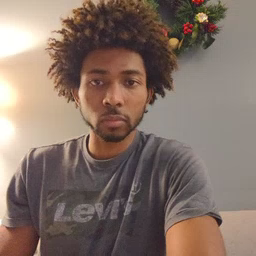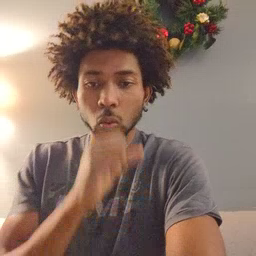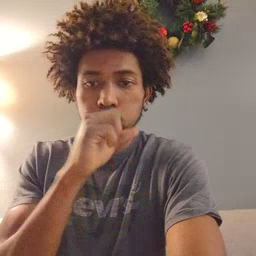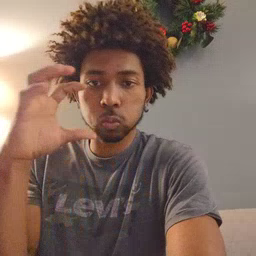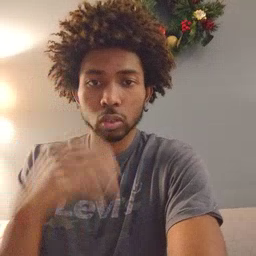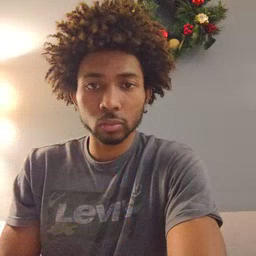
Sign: balloon